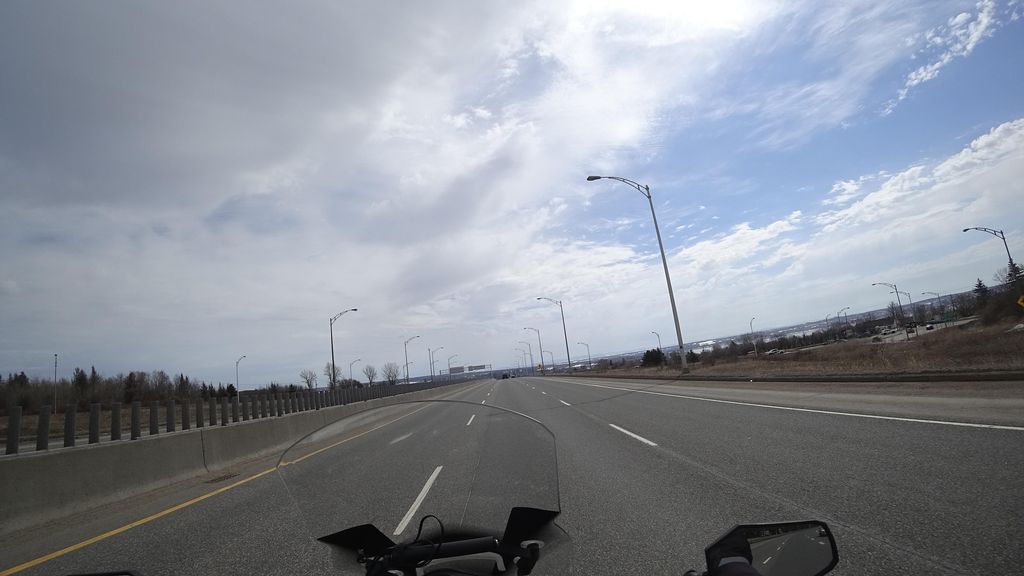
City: quebec_city